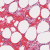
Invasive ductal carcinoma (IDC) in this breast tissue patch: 0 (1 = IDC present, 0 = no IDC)